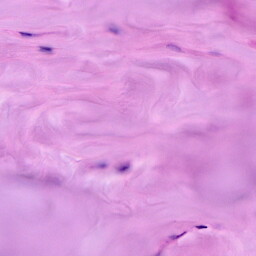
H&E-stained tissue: Breast